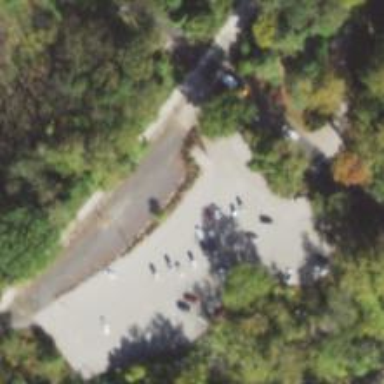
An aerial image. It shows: Parking area.